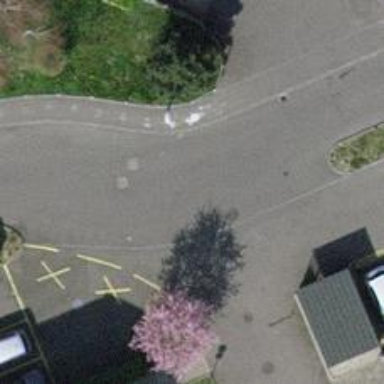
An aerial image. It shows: Unmarked crossing on asphalt footway.